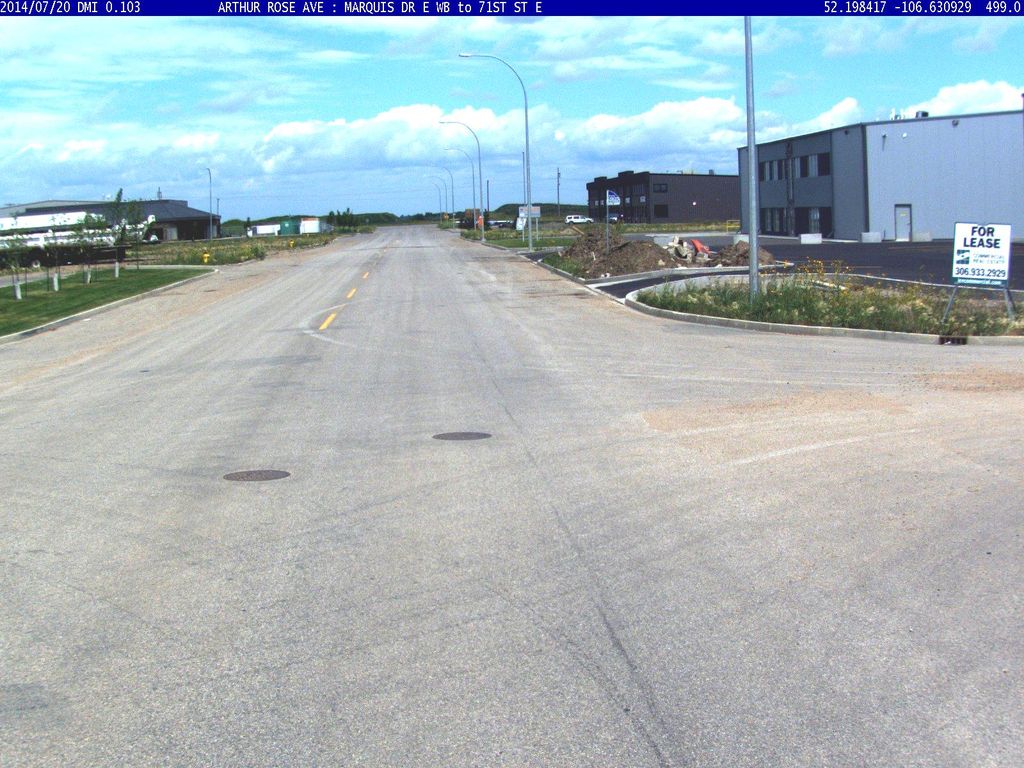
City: saskatoon